Interaction volume radius: 10 \u00c5
Interaction volume height: 40 \u00c5
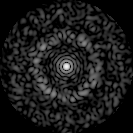
Disorder parameter: 0.8244